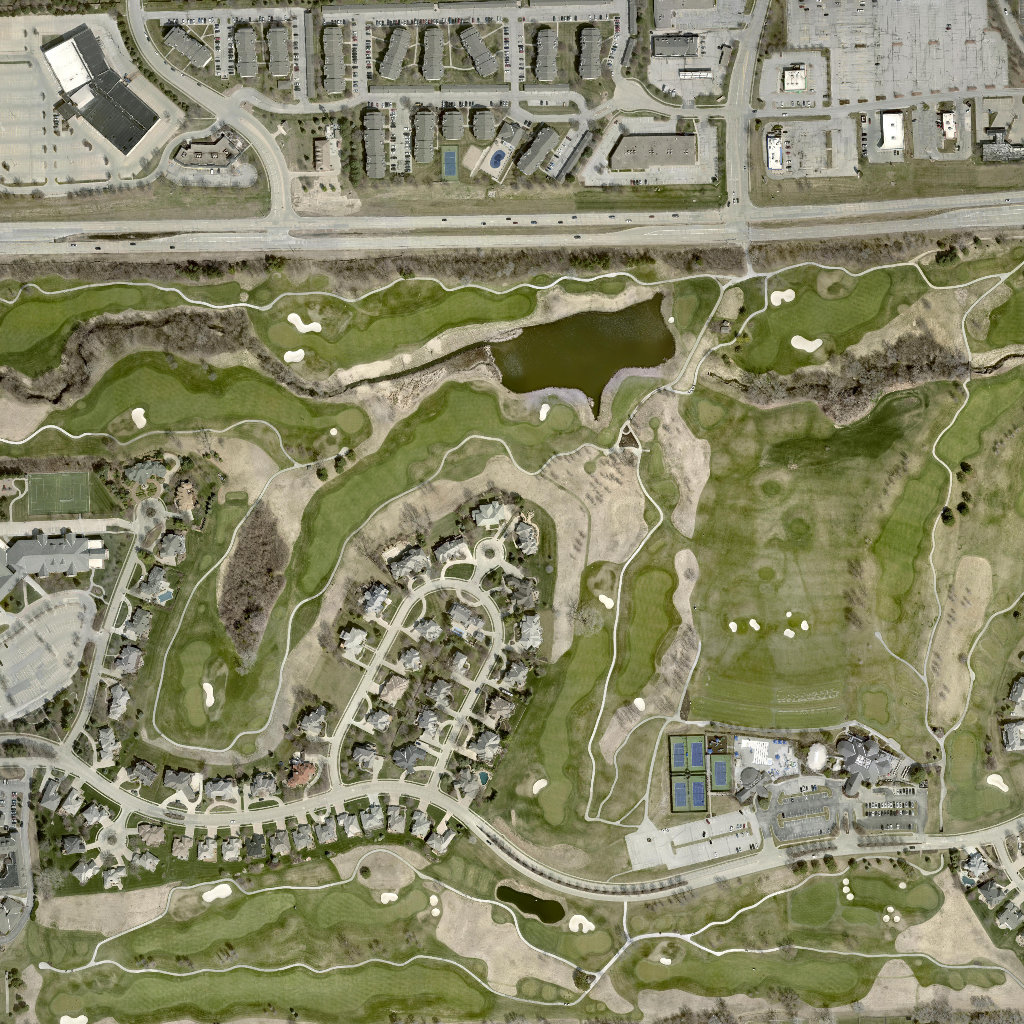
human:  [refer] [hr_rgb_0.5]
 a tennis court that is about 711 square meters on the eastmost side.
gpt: <box>[[69, 73, 71, 77, 0]]</box>

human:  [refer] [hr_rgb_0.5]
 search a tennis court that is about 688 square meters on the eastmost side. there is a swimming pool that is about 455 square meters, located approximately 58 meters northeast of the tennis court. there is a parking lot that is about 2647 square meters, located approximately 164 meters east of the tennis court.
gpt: <box>[[69, 73, 71, 77, 0]]</box>

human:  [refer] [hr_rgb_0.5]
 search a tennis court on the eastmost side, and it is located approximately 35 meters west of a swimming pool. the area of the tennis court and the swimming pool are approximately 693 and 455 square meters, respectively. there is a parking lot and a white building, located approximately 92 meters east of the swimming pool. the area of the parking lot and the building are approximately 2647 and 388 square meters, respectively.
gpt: <box>[[69, 73, 71, 77, 0]]</box>